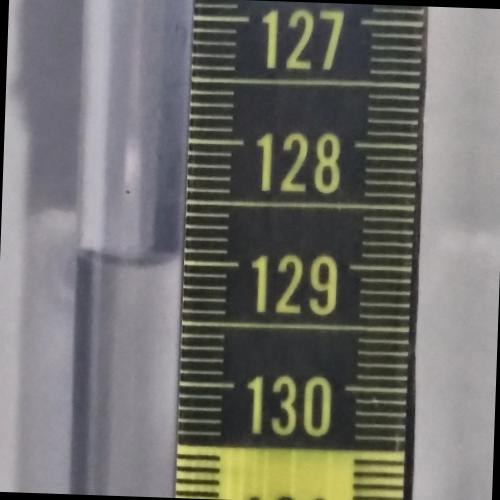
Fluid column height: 129.0 cm